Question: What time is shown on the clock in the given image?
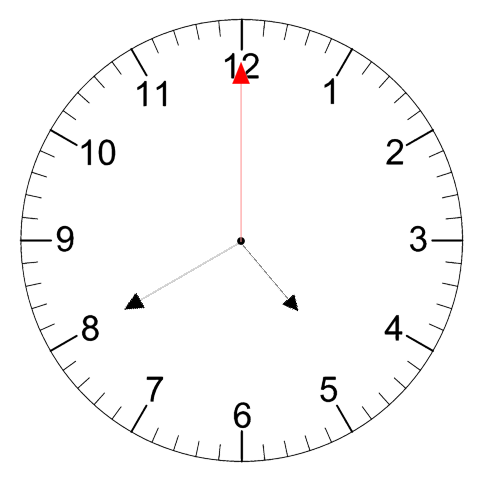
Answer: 04:40:00